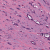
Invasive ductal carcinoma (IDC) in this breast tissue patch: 1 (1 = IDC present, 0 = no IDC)